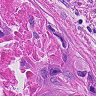
Metastatic tissue present: yes